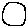
Label: circle